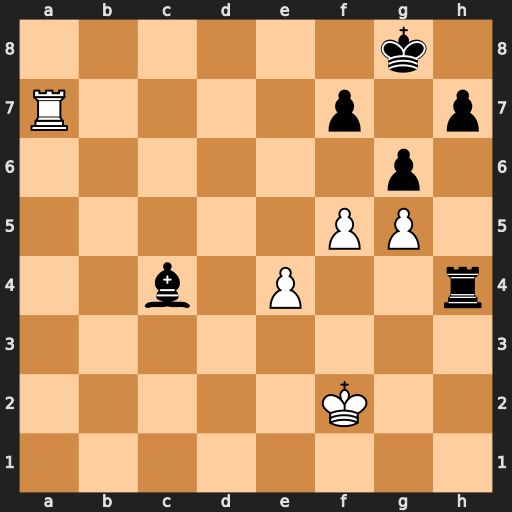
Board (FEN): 6k1/R4p1p/6p1/5PP1/2b1P2r/8/5K2/8
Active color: w
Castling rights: -
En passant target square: -
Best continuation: Ra8+ Kg7 f6#